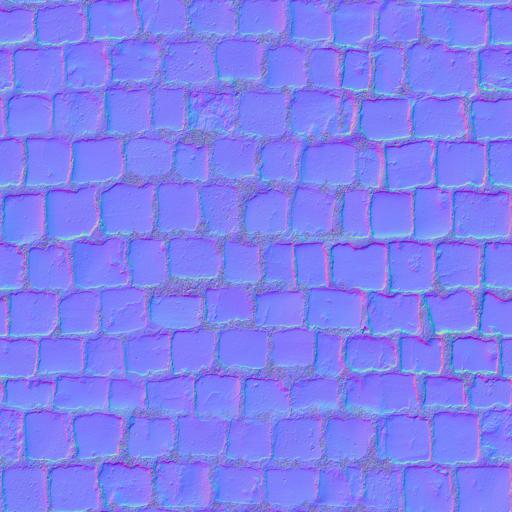
cobble cobblestone gray pavement paving stones